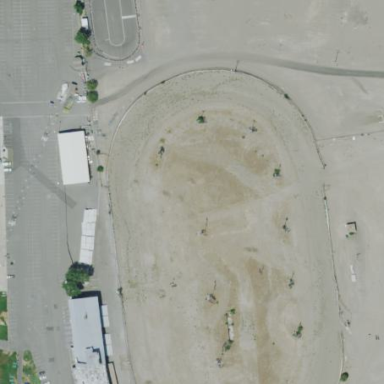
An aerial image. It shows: Racetrack for motor sports.